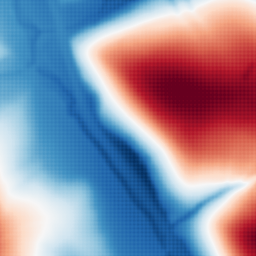
Category: multiscale
Decomposition family: dog_multiscale
Decomposition parameters: sigma_ratio: 2
n_scales: 6
base_sigma: 2
Upsampling method: sinc_blackman
Upsampling parameters: scale: 8
kernel_size: 16
Upsampling scale: 8